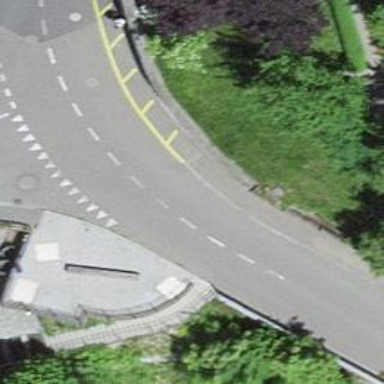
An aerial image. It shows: Unmarked road crossing.